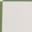
Piece: xx